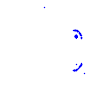
Particle: pion